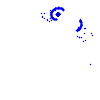
Particle: electron